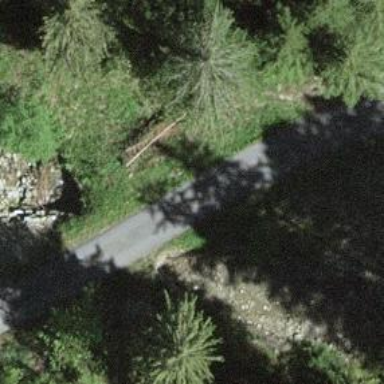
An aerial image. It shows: Track road with grade2 bridge.